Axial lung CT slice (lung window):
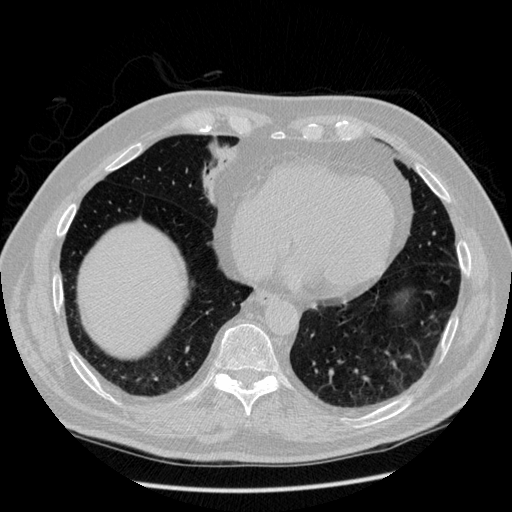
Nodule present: no